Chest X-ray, PA view. Patient: 44 years old, sex F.
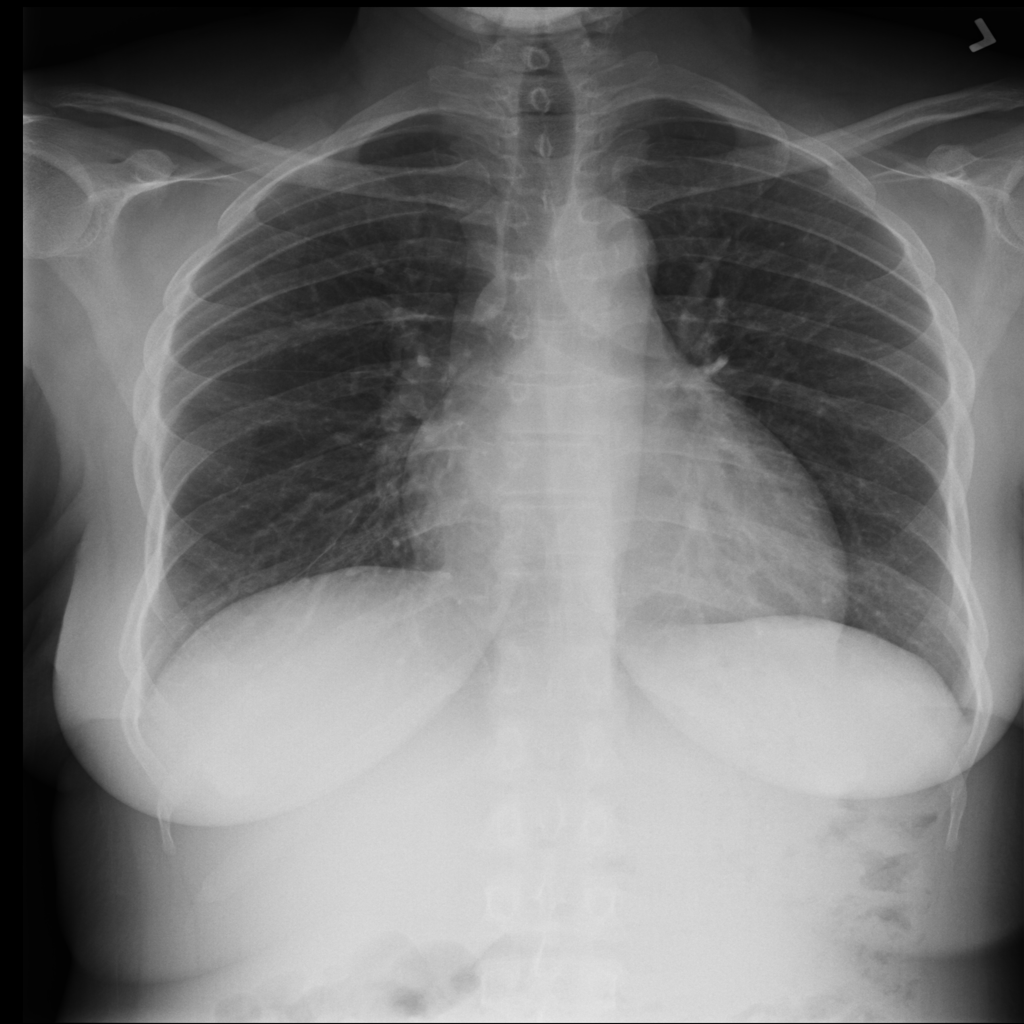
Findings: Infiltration